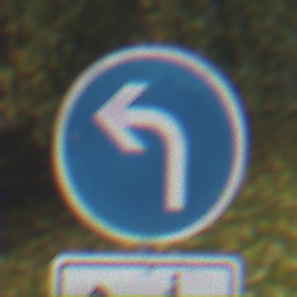
Verkehrszeichen: VorgeschriebeneFahrtrichtungLinks
Zusatzzeichen unten: MehrspurigeFahrzeugeFrei9
Umgebung: Outdoor, Nature
Tageszeit: MorningAfternoon
Wetter: Overcast
Licht: Natural
Jahreszeit: Autumn
Kontrast: LowContrast